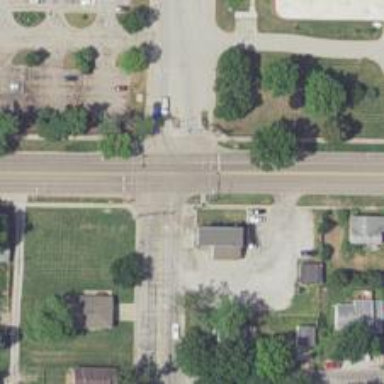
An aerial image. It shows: Footway with asphalt surface and marked with lines for crossing.